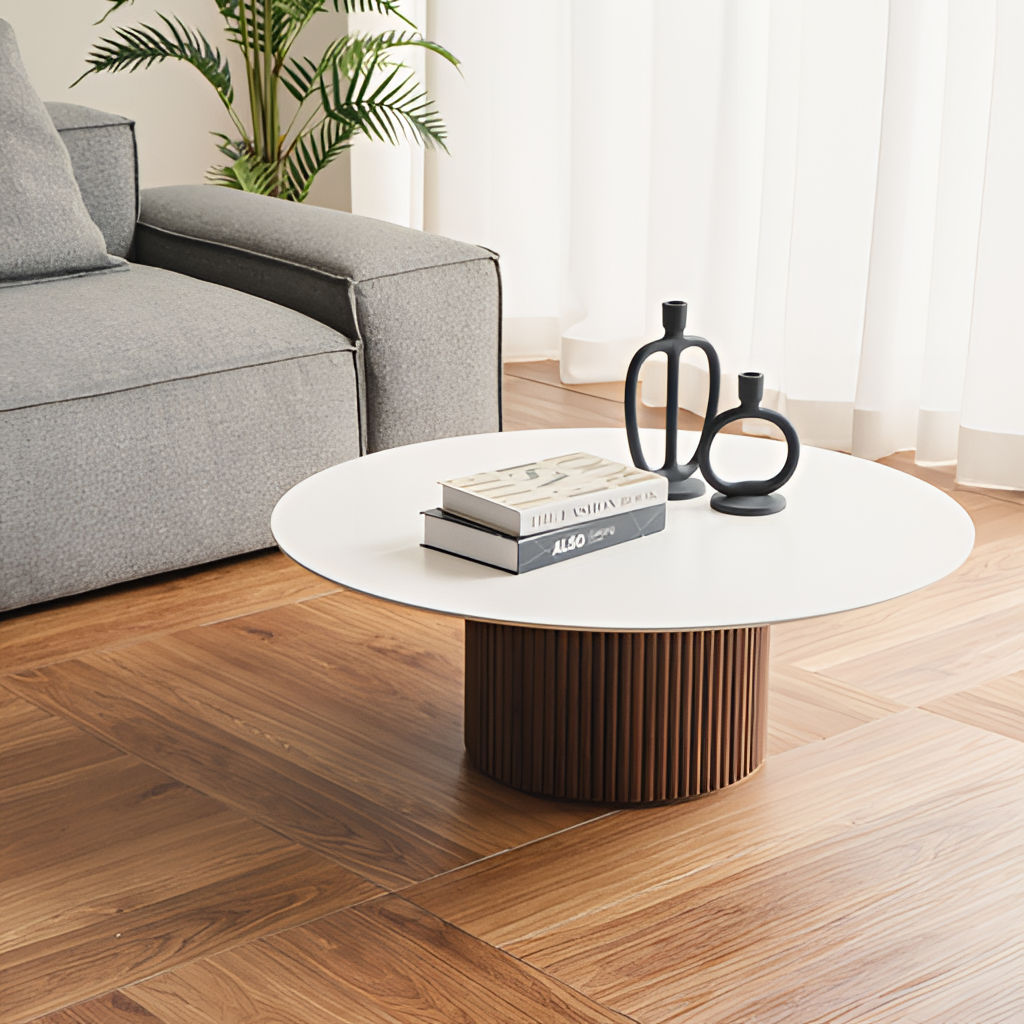
gray fabric sofa, living room, wood flooring, with plank pattern, contemporary, curtain wallpaper, with solid pattern